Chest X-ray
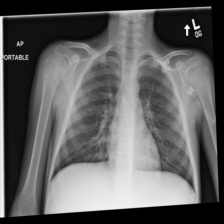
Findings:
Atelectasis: negative
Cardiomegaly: negative
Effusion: negative
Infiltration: positive
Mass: negative
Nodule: negative
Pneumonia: negative
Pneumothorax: negative
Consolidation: negative
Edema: negative
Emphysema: negative
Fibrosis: negative
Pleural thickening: negative
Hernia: negative